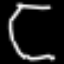
Label: octagon